Question: I'm trying to write a code to approximate the following infinite Taylor series from the Theis hydrogeological equation in R.

I'm pretty new to functional programming, so this was a challenge! This is my attempt:
'''
Wu <- function(u, repeats = 100) {
result <- numeric(repeats)
for (i in seq_along(result)){
result[i] <- -((-u)^i)/(i * factorial(i))
}
return(sum(result) - log(u)-0.5772)
}
'''
I've compared the results with values from a data table available here: <URL>:
'''
Wu_QC <- data.frame(u = c(1.0*10^-15, 4.1*10^-14,9.9*10^-13, 7.0*10^-12, 3.7*10^-11,
2.3*10^-10, 6.8*10^-9, 5.7*10^-8, 8.4*10^-7, 6.3*10^-6,
3.1*10^-5, 7.4*10^-4, 5.1*10^-3, 2.9*10^-2,8.7*10^-1,
4.6,9.90),
Wu_table = c(33.9616, 30.2480, 27.0639, 25.1079, 23.4429,
21.6157, 18.2291, 16.1030, 13.4126, 11.3978,
9.8043,6.6324, 4.7064,2.9920,0.2742,
0.001841,0.000004637))
Wu_QC$rep_100 <- Wu(Wu_QC$u,100)
'''
The good news is the formula gives identical results for repeats = 50, 100, 150 and 170 (so I've just given you the 100 version above). The bad news is that, while the function performs well for u < ~10^-3, it goes off the rails and gives negative outputs for numbers within an order of magnitude or so of 1. This doesn't happen when I just call the function on an individual number. i.e:
'''
> Wu(4.6)
[1] 0.001856671
'''
Which is the correct answer to 2sf.
Can anyone spot what I've done wrong and/or suggest a better way to code this equation? I think the problem is something to do with my for loop and/or an issue with the factorials generating infinite numbers as u gets larger, but I'm not at all certain.
Thanks!
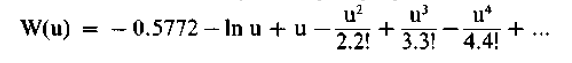
Answer: As it says on page 93 of your reference, W is also known as the exponential integral. See also <URL>.
Then, e.g., the <URL>:
'''
library(expint)
expint(10^(-8))
# [1] 17.84347
expint(4.6)
# [1] 0.001841006
'''
where the results are exactly as in your referred table.